Field crop: maize
Growth stage: 2
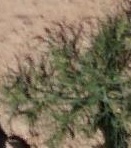
Species: salsola